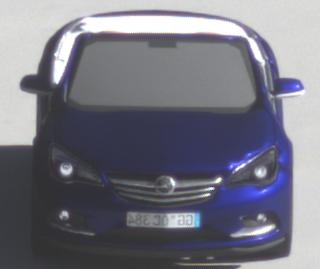
Make: Opel
Model: Cascada 1.4 Turbo
Detailed model: Cascada
Model produced from: 2013/03
Model produced until: 2015/01
Doors: 2
Color: blue
Road condition: dry road
Daytime: morning or afternoon
Contrast: high contrast